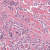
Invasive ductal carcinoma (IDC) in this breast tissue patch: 1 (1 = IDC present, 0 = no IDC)